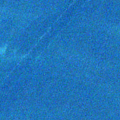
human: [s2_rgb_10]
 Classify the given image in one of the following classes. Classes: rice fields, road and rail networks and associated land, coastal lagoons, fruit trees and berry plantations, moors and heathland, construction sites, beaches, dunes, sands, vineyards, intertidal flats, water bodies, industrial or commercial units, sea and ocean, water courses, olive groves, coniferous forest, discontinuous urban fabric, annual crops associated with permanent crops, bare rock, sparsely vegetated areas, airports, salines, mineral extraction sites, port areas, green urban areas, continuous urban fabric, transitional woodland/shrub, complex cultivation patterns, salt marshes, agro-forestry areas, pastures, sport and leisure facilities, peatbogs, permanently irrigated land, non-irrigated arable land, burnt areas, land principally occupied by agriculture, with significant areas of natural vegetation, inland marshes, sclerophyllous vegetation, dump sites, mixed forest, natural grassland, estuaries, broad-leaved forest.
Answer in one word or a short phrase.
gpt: sea and ocean